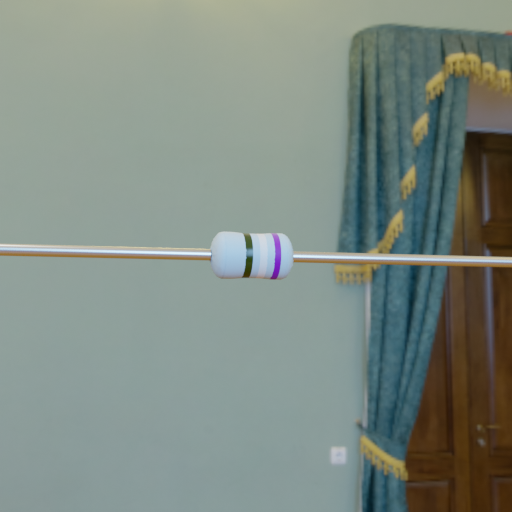
Resistor colour bands (in order): black, white, violet